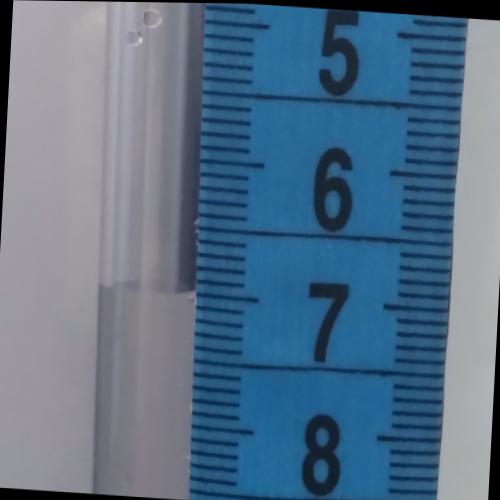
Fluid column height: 7.0 cm